Question: I would like to reproduce size effect offered by google music on the action bar :

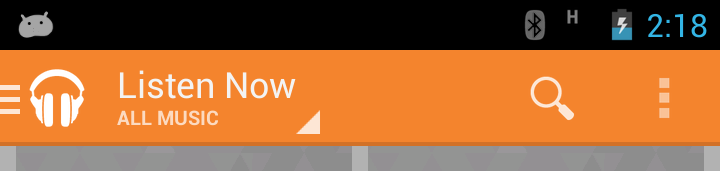
Answer: 1) Download this drawble and placing in 'drawable-xhdpi' folder :

2) And change background of the action bar :
'''
getActionBar().setBackgroundDrawable(getResources().getDrawable(R.drawable.ab_background));
'''